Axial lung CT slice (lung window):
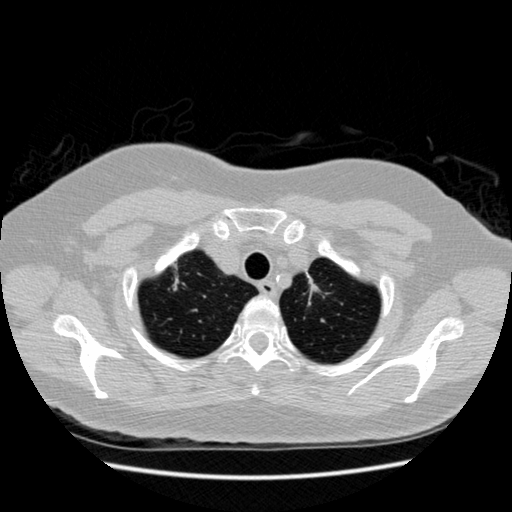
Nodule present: no